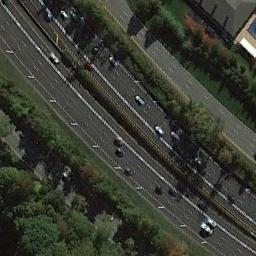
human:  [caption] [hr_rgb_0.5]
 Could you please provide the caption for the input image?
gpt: The freeway is next to lines of trees with some cars .

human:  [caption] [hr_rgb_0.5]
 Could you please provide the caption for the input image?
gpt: There are green belts on both sides of the freeway and there are many cars on the freeway .

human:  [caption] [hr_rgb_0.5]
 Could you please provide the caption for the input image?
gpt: There is a green belt between the two highways .

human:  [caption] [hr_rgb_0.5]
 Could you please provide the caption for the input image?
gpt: Two straight freeways are between the green belts .

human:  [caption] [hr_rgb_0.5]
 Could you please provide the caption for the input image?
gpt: There are green belts along the freeway with some cars .